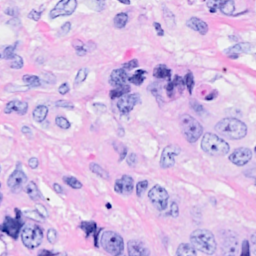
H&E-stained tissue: Breast